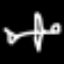
Label: airplane